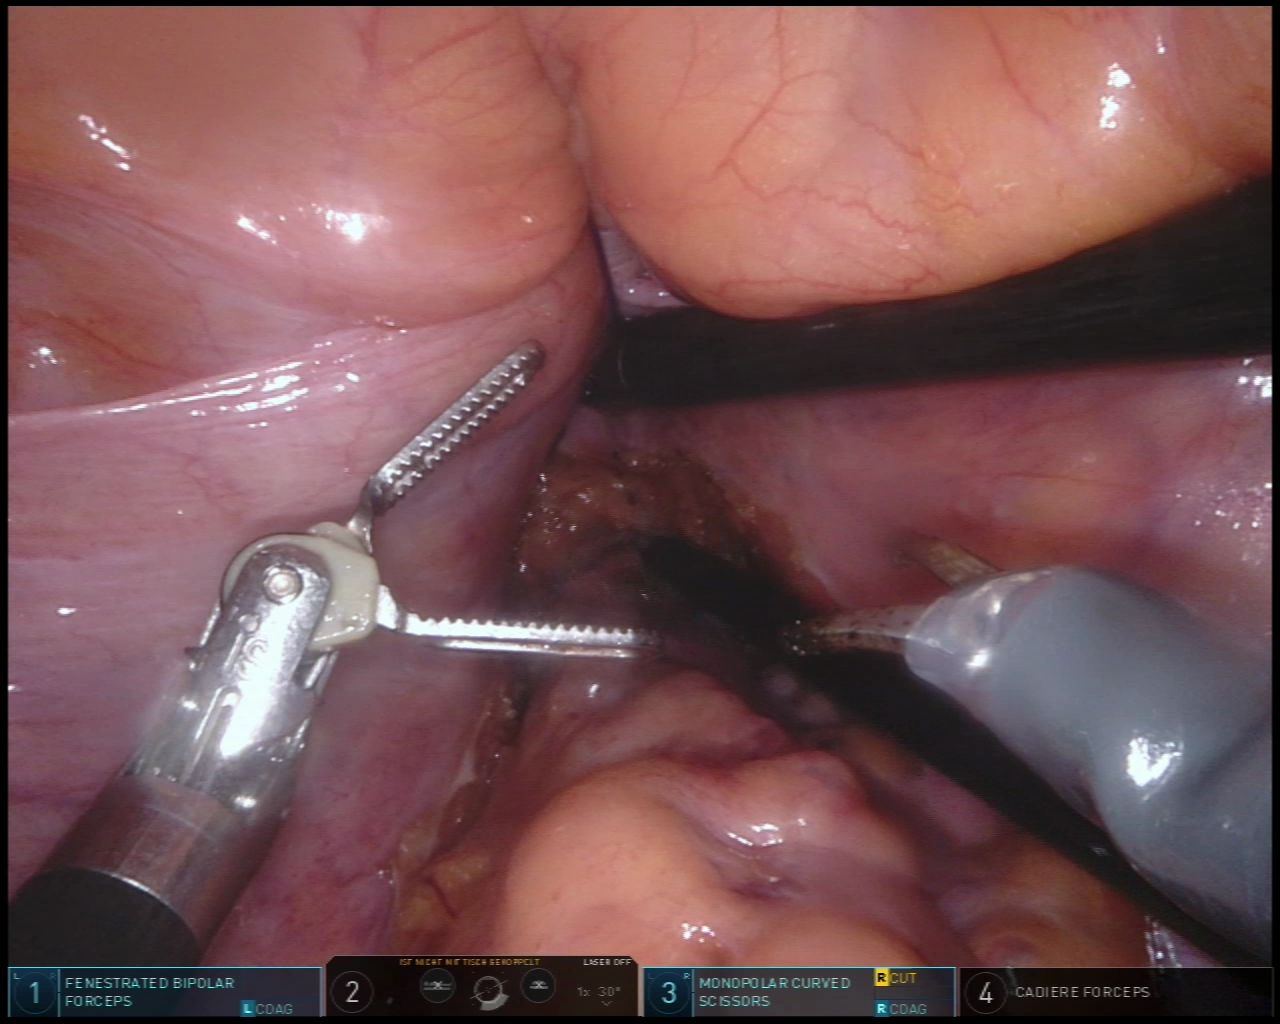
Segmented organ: vesicular_glands
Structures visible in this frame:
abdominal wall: no
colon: no
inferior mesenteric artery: no
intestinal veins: no
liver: no
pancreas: no
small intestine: no
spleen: no
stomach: no
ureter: no
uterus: no
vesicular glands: yes